Question: First of all let me tell you that I'm a beginner at this, I'm on the final project of CS50x. My project consists in a webpage that lets you add some weights into a db table, and then it displays those weights and shows you the weight gain/loss. I'm trying to show the results of a query in a table rendered in html using jinja (and python). RP is the identifier(you search for the rp). The desired output is something like this:
[Desired output]

My python code is the following:
'''
@app.route("/weightquery", methods=["GET", "POST"])
@login_required
def weightquery():
if request.method == "POST":
weights = db.execute("SELECT rp, weight, date FROM weights WHERE rp=:rp AND sex=:sex AND user_id=:user_id ORDER BY date DESC",
rp=request.form.get("rp"), sex=request.form.get("sex"), user_id=session["user_id"])
gains = db.execute("SELECT weight FROM weights WHERE rp=:rp AND sex=:sex AND user_id=:user_id ORDER BY date DESC",
rp=request.form.get("rp"), sex=request.form.get("sex"), user_id=session["user_id"])
animal = request.form.get("rp")
for i in range(len(gains)):
for weight in gains[i]:
if i >= 0 and i < (len(gains)-1):
dif= gains[i][weight] - gains[i + 1][weight]
# Store the dif somewhere I can access.
gains[i].update({'weight': dif})
# Since the dif will always have one item less, I make sure to delete the last item.
gains[i].popitem()
return render_template("weightqueried.html", weights=weights, gains=gains, animal=animal, dif=dif)
else:
return render_template("weightquery.html")
'''
My Html template for weightqueried.html is:
'''
{% block main %}
<div class="container">
<h3>{{ animal }}'s information</h3>
<table class="table table-striped">
<thead>
<tr>
<th>Date</th>
<th>Weight(kg)</th>
<th>Weight dif(kg)</th>
</tr>
</thead>
<tbody>
{% for rp in weights %}
<tr>
<td>{{ rp['date'] }}</td>
<td>{{ rp['weight'] }}</td>
</tr>
{% endfor %}
</tbody>
<tfoot>
</tfoot>
</div>
{% endblock %}
'''
Any tips and pointers are greatly appreciated since I'm trying to learn and right now my brain is fried!
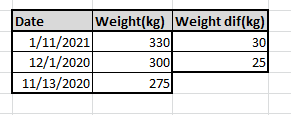
Answer: Maybe it can be simplified if 'gains' was removed entirely. Iterate over 'weights', do the 'dif' calculation, and add the result to each dictionary. Then in the template, add a <td> element for 'rp['dif']'. If I understand the problem correctly.....